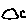
Label: cloud